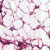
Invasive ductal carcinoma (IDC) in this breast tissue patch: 1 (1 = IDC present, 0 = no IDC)